Interaction volume radius: 10 \u00c5
Interaction volume height: 10 \u00c5
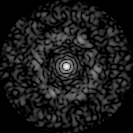
Disorder parameter: 0.8154